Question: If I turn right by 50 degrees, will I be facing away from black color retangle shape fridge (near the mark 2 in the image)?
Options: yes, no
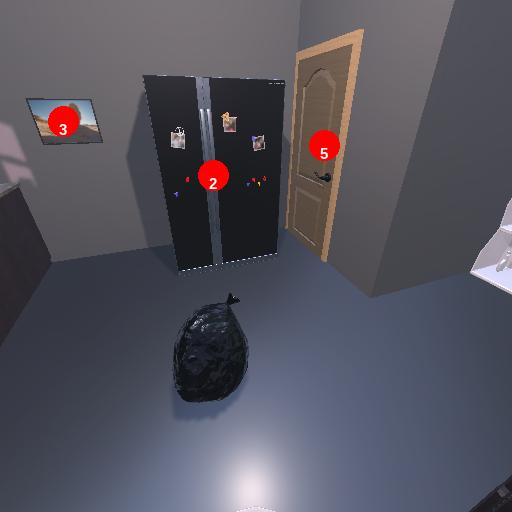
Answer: yes